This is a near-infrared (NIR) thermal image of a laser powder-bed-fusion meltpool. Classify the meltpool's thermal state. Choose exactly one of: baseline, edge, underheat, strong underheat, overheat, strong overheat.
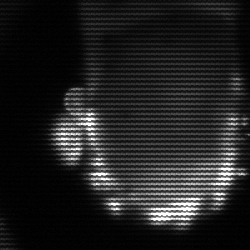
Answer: baseline